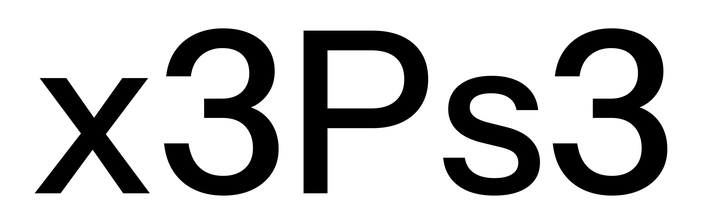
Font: InstrumentSans_Medium